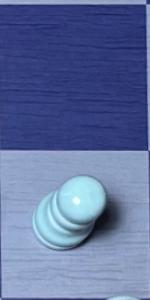
Label: Pawn_White